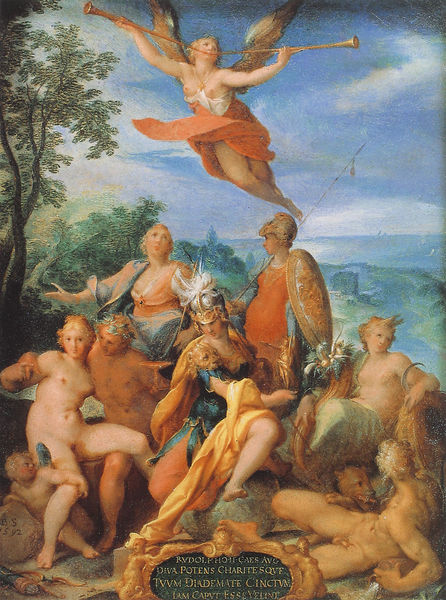
Titel: Allegorie auf Kaiser Rudolph II.
Künstler: Bartholomäus Spranger
Institution: Wien, Kunsthistorisches Museum, Kat.584
Schlagwörter: baum, berg, blau, flügel, gemälde, himmel, körper, mann, meer, nackt, wasser, wolken, frauen, landschaft, sitzen, brust, busen, frau, hund, rot, tier, tiere, tuch, wolke, fest, hochformat, blond, barock, rahmen, niederlande, öl, horizont, gold, musik, engel, putte, brüste, schrift, liegen, lanze, soldaten, weib, weiber, glanz, musizieren, nackte, nacktheit, schild, antike, medaillon, schweben, idyll, nakt, text, soldat, helm, mythologie, göttin, rüstung, römer, götter, manierismus, satyr, venus, posaunen, gruen, löwe, speer, trompeten, fanfare, golden, amor, emblem, posaune, putten, göttinnen, weltkugel, latein, trompete, tiger, schil, scheben, engel barock historienmalerei, figuren weibliche figuren allegorie, posanaunen